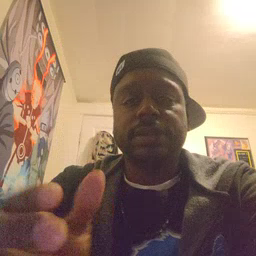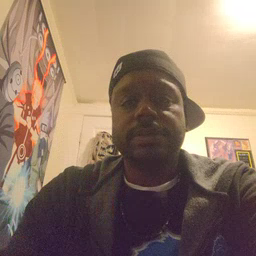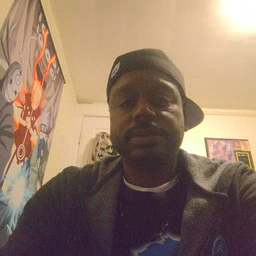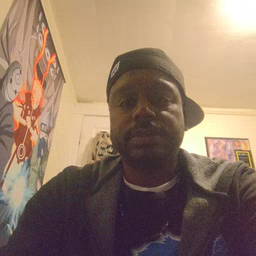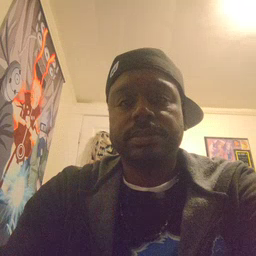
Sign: person